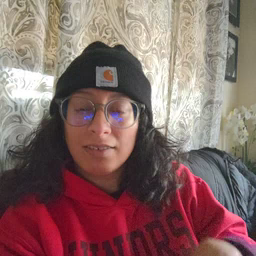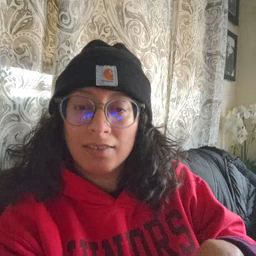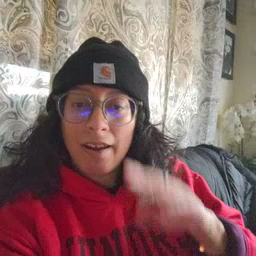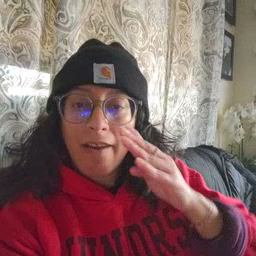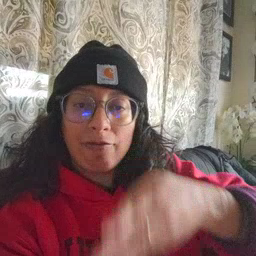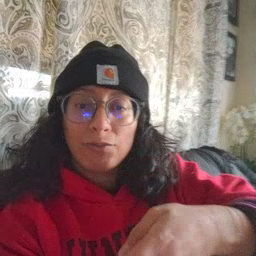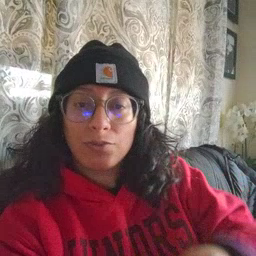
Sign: after